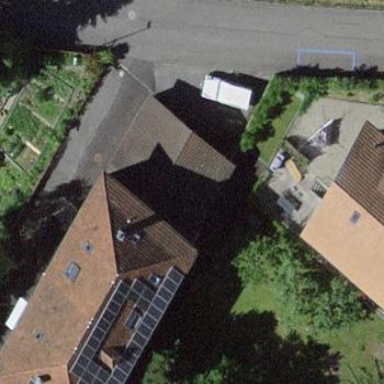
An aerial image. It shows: Group of garages.